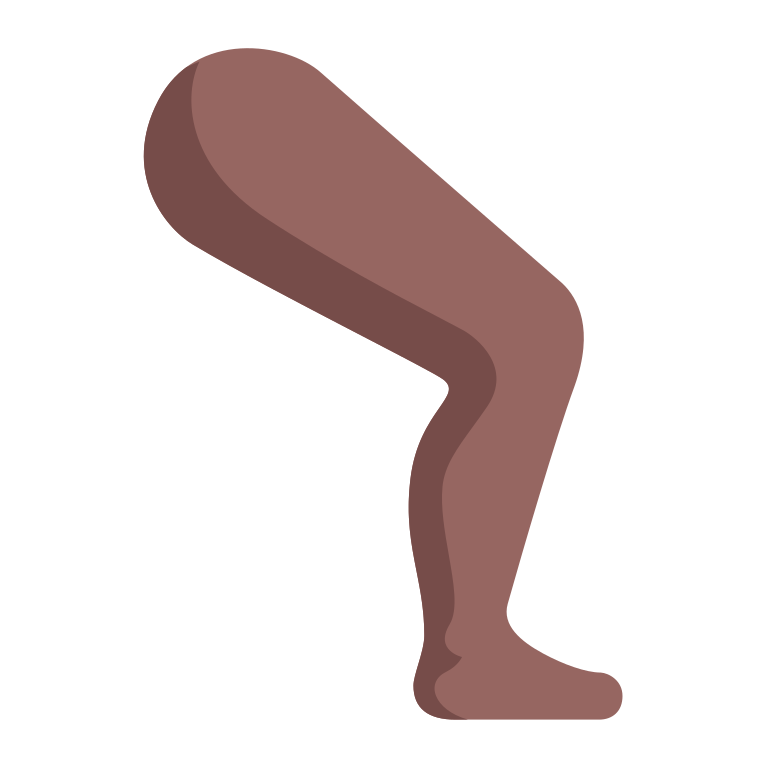
leg flat  dark